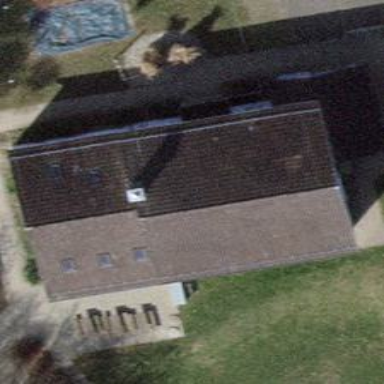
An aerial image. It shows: Kindergarten building.